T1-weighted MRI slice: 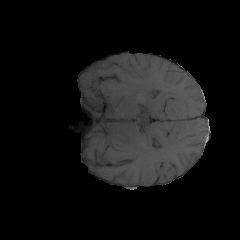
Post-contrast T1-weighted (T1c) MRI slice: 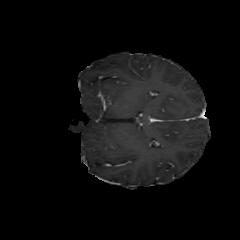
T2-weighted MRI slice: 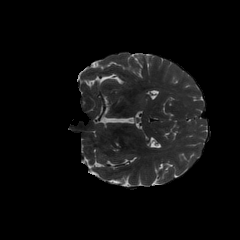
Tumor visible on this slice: yes